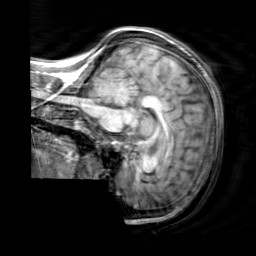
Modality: T1w
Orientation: sagittal
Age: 26
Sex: female
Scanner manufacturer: siemens
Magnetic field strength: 3 T
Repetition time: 2.3 s
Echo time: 0.00303 s